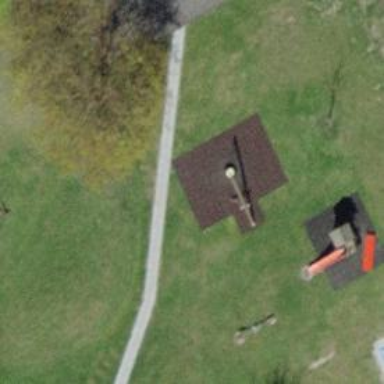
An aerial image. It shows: Playground featuring basket swing.